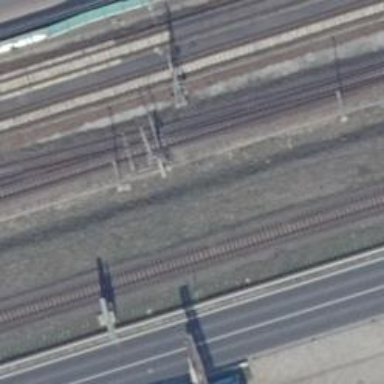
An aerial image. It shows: Railway milestone with catenary mast.